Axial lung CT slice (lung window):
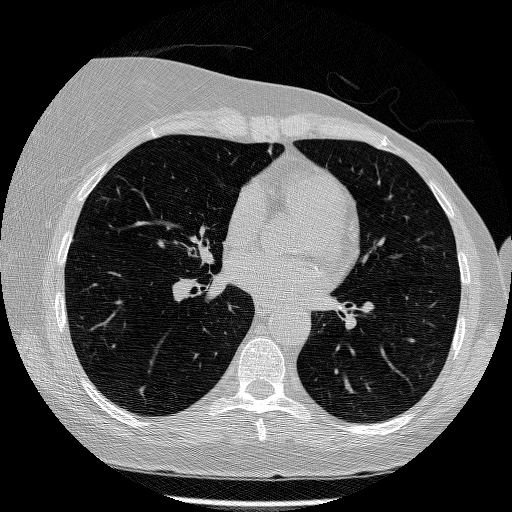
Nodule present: no